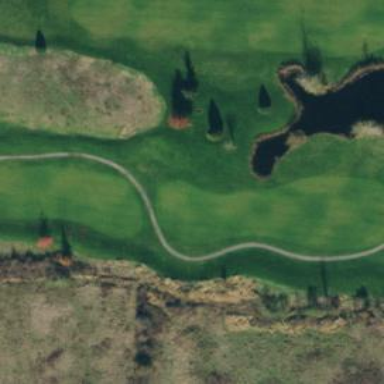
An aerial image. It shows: Path for both roads and golfers.